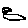
Label: fish